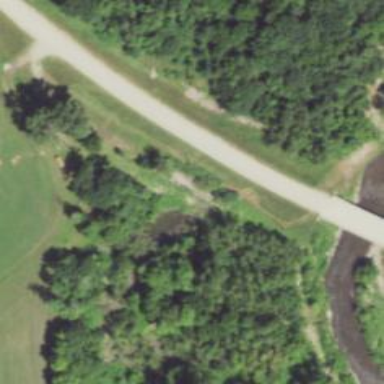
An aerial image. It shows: Bridge.